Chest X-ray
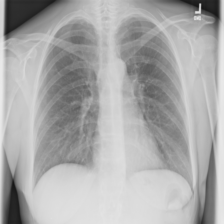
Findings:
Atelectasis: negative
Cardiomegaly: negative
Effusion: negative
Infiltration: negative
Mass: negative
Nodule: negative
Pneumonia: negative
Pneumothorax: negative
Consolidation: negative
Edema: negative
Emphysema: negative
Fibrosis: negative
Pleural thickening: negative
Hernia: negative